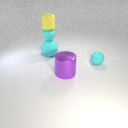
large cyan rubber sphere below small yellow rubber cylinder